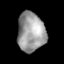
Tissue: lung
Cell type: Epithelial cells
Senescence score: 0.1106
Nuclear area (px): 1054
Mean DAPI intensity: 156.22